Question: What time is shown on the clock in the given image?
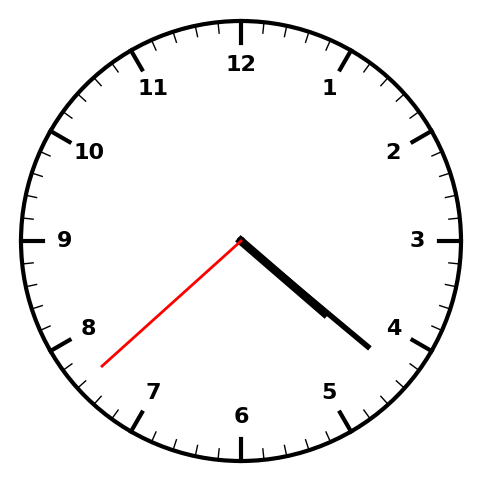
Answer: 04:21:38